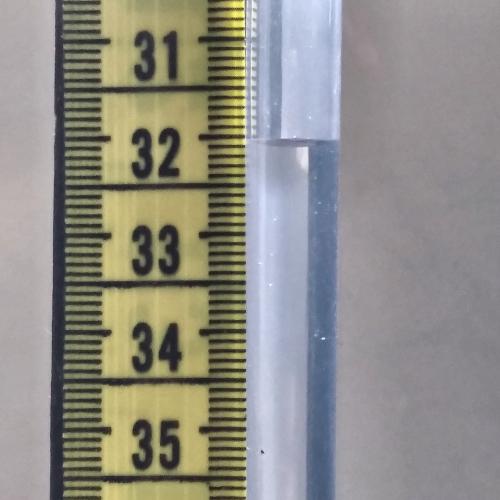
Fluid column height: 32.0 cm